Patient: sex F, age 73
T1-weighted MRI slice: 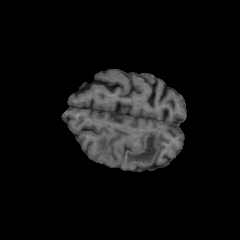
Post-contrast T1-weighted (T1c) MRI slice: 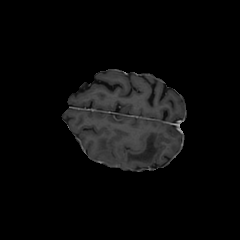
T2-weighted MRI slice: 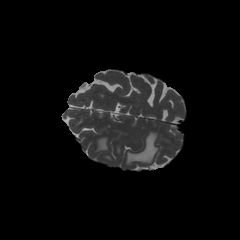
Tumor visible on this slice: yes
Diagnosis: Glioblastoma, IDH-wildtype
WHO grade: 4